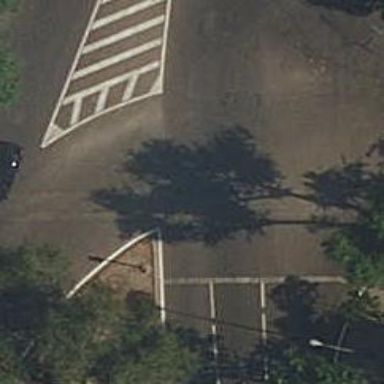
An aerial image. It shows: Road with traffic signals.